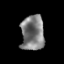
Tissue: prostate
Cell type: T cells
Senescence score: 0.3074
Nuclear area (px): 803
Mean DAPI intensity: 125.889